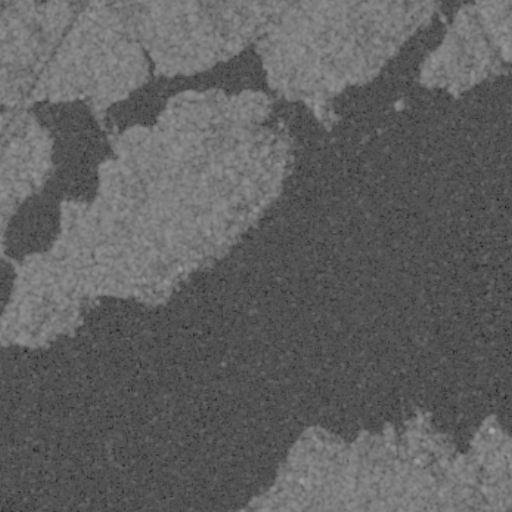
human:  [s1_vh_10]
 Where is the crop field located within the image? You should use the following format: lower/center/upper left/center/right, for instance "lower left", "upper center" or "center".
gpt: The crop field is located in the upper left of the image.
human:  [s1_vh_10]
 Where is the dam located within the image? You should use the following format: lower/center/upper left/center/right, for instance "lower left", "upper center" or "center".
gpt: The dam is located in the center left of the image.
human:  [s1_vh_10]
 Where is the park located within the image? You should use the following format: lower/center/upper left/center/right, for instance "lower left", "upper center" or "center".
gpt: The park is located in the upper left of the image.
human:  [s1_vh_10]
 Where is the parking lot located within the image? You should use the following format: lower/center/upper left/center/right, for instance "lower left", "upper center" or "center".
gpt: The parking lot is located in the lower right of the image.
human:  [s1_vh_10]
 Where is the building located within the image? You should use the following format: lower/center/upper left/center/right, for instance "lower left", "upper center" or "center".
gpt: The building is located in the lower right of the image.
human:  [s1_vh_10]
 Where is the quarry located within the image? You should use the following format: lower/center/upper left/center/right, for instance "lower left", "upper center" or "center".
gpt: There is no quarry in the image.

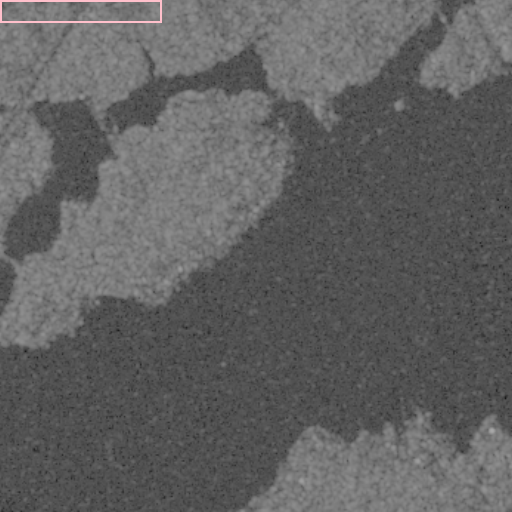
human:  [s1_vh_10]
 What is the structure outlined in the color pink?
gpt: The structure outlined in pink is a crop field.
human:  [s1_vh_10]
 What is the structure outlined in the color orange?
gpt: There is no orange outline.